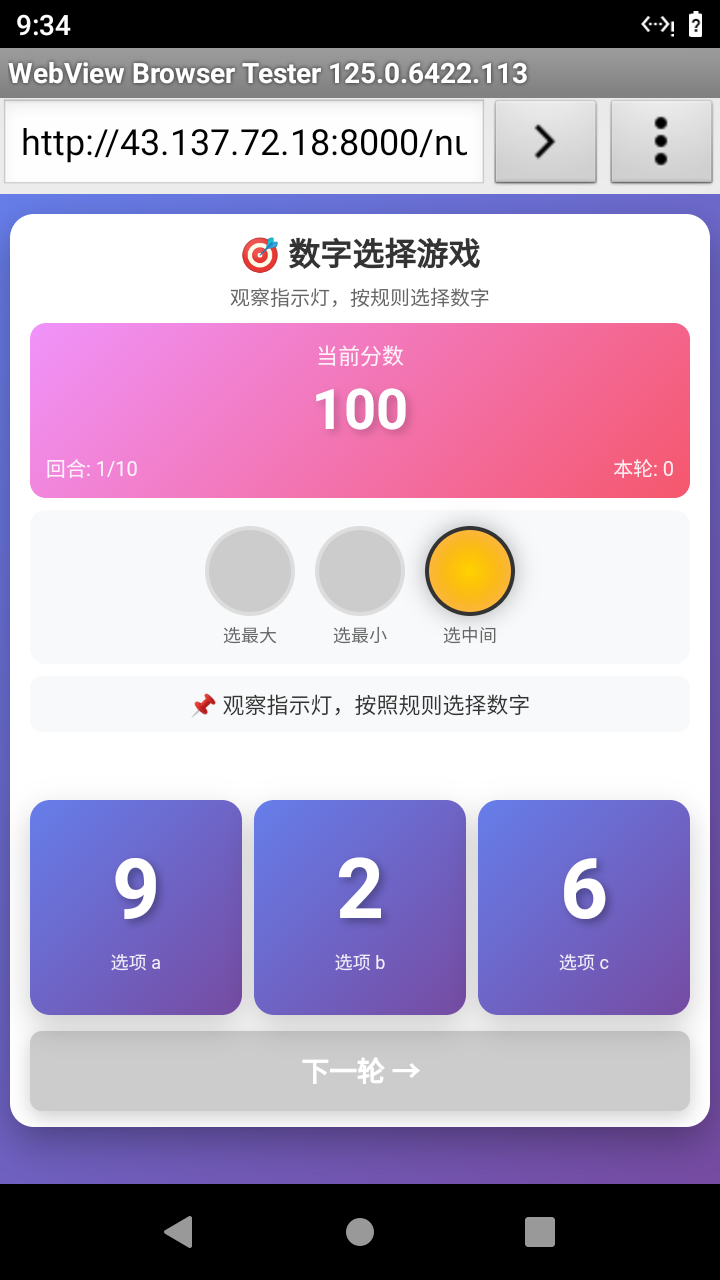

Select the correct number based on the traffic light color.
Answer: 2